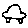
Label: car